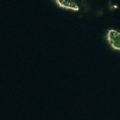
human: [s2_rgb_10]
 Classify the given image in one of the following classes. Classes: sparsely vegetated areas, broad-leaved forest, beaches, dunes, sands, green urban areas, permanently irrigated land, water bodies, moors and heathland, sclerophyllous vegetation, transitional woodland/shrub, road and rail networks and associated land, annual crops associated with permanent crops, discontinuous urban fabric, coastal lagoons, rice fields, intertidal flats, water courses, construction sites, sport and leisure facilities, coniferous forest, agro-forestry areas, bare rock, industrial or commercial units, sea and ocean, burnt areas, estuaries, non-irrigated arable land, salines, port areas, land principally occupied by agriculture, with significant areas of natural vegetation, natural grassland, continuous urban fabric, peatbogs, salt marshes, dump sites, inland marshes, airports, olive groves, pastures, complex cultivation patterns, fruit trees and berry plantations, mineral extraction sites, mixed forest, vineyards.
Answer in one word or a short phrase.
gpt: mixed forest, sea and ocean